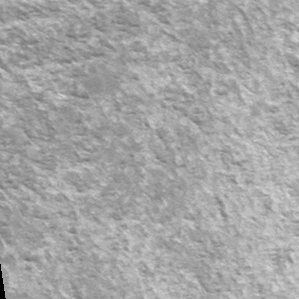
Label: frost